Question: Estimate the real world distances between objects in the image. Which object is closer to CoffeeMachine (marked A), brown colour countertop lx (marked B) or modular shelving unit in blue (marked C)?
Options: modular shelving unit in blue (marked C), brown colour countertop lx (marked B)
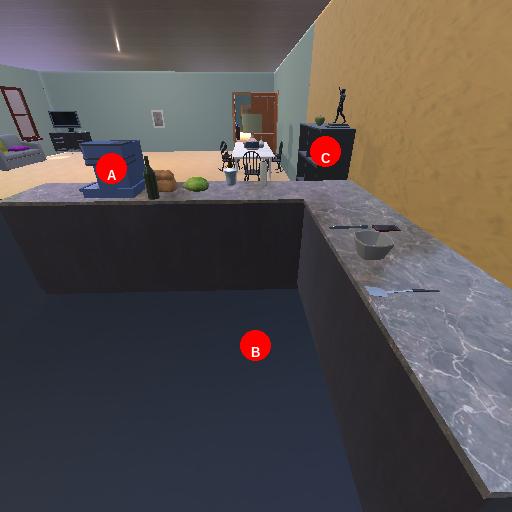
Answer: modular shelving unit in blue (marked C)